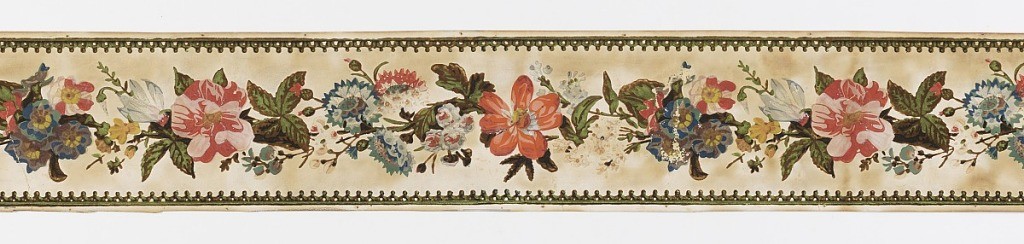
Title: Frieze
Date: ca. 1890
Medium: Machine-printed
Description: Serpentine chain of various flowers, with border of geometrical pattern, printed in colors on white field.